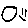
Label: circle